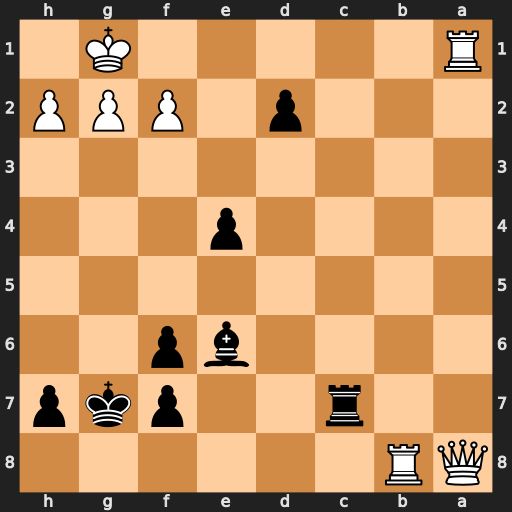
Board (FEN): QR6/2r2pkp/4bp2/8/4p3/8/3p1PPP/R5K1
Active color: b
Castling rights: -
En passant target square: -
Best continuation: Rc1+ Rxc1 dxc1=Q#